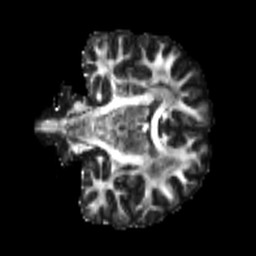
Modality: FA
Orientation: coronal
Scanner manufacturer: siemens
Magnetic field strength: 3 T
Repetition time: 4 s
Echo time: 0.0594 s